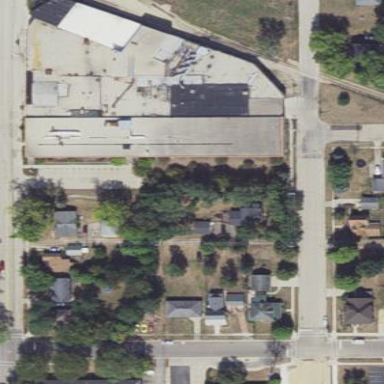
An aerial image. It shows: Industrial works building.